Question: Imagine I want to center my '.wrapper' with the classic 'margin: 0 auto;'
But when the window shrinks I want to make sure that the wrapper has at least a 20px margin.

Where is the 'min-margin' property?
Or rather, how should I simulate this?
(Padding on the body is not a good solution)
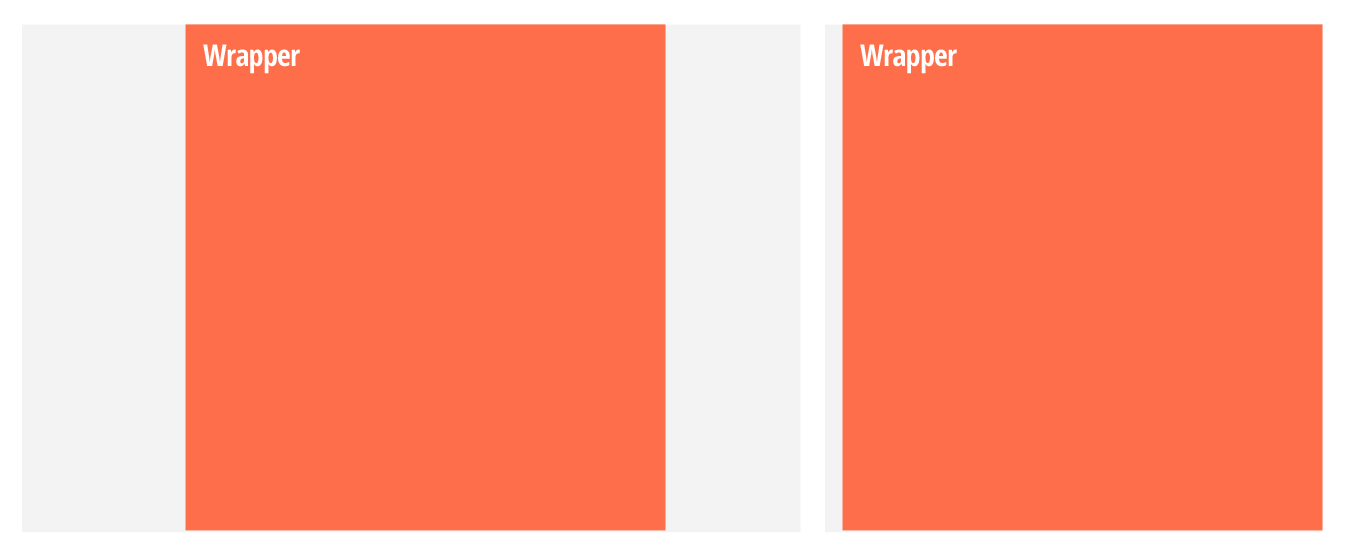
Answer: You can achieve this with <URL>.
'''
@media screen and (max-width:200px) {
.wrapper {
width:160px;
margin:0 20px;
}
}
'''
In this example media query, if the window's width is no greater than 200px, '.wrapper' will be given an absolute width of 160px and a 20px margin either side.
MDN covers Media Queries in some good detail <URL>.
> ...we have orders at job not to use media queries in this specific case.
In that case you can simply add padding to your 'body' element:
'''
body {
padding:0 20px;
}
'''
<URL>.